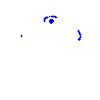
Particle: electron